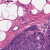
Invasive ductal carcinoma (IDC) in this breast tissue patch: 0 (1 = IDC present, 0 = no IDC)